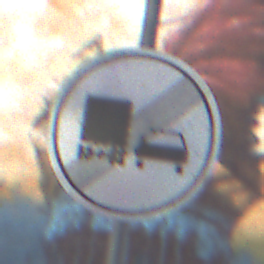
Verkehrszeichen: EndeUeberholverbotKraftfahrzeuge
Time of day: MorningAfternoon
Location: Outdoor (Urban)
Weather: PartlyCloudy
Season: NotSpecified
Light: Natural